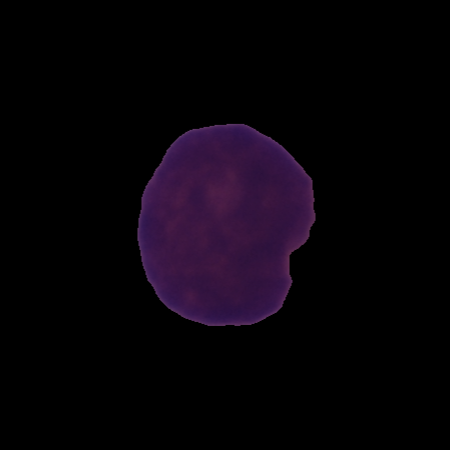
Label: cancer